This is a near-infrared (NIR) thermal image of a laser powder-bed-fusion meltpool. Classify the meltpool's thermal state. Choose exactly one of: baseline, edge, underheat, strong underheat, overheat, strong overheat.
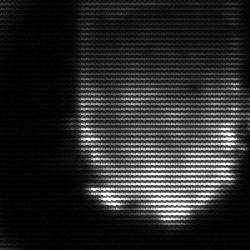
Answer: baseline